Question: I'm working on a Sencha Touch 2 application where I have a view which is pretty much like this :

When the field is tapped the keyboard goes up as well as the viewport in order to center the field in the available space left.
Now what I would like to do is to translate the viewport down when the field is tapped so that the user can still see the picture entirely.
What I did is create a CSS class that contains the following :
'''
@include transform(translate(0, 55px));
'''
And then I add this class to the viewport when the field is focused.
Even though the class is added correctly to the viewport, it does not translate the view down.
Also, if I do it in the console directly after the keyboard is shown, then it works fine.
'focus'
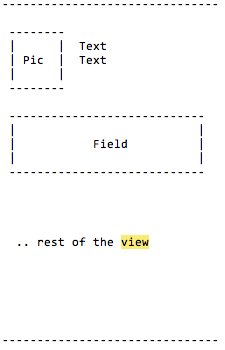
Answer: Operating system takes precedence over whatever you try to do in the first case...Your translate probably applies and after that the operating system (WebView) centers the screen to the textbox...
Since in the second case you translate after the operating system finishes its operations the screen gets translated... Hope this answers helps...